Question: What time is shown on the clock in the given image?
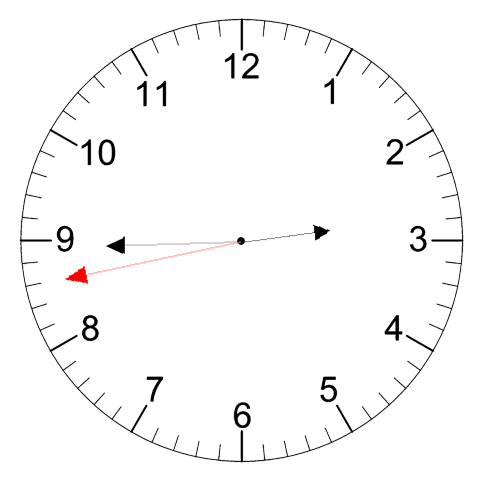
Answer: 02:44:43